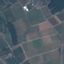
Label: PermanentCrop